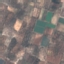
Land use / land cover: PermanentCrop